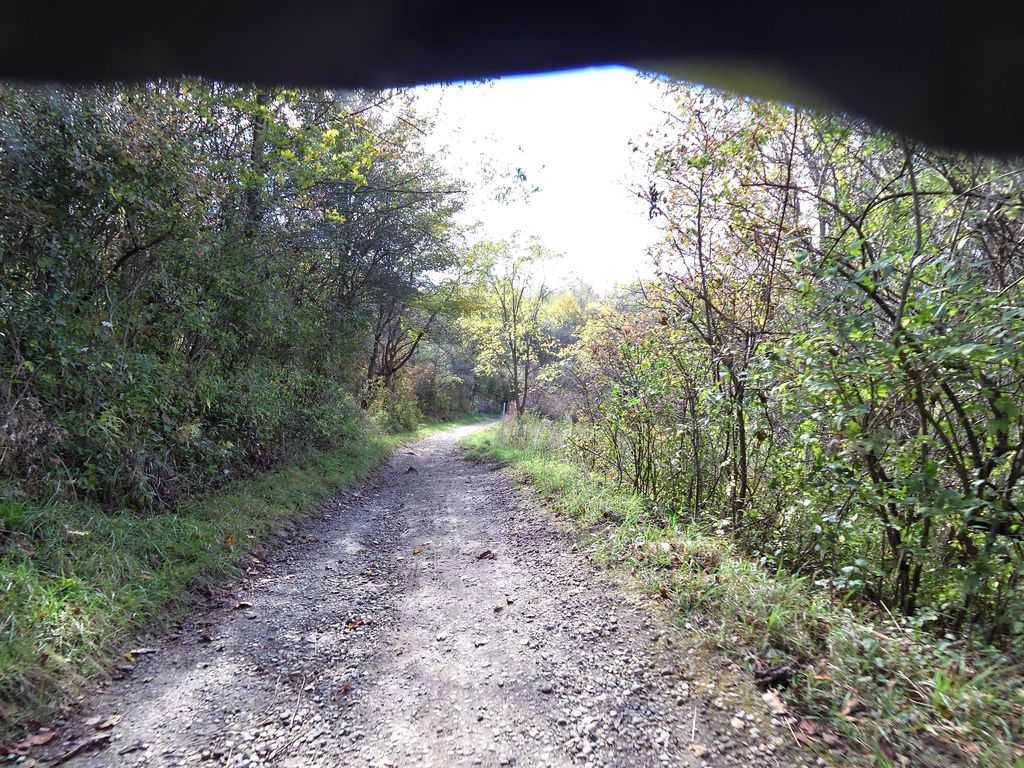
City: hamilton